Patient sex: F
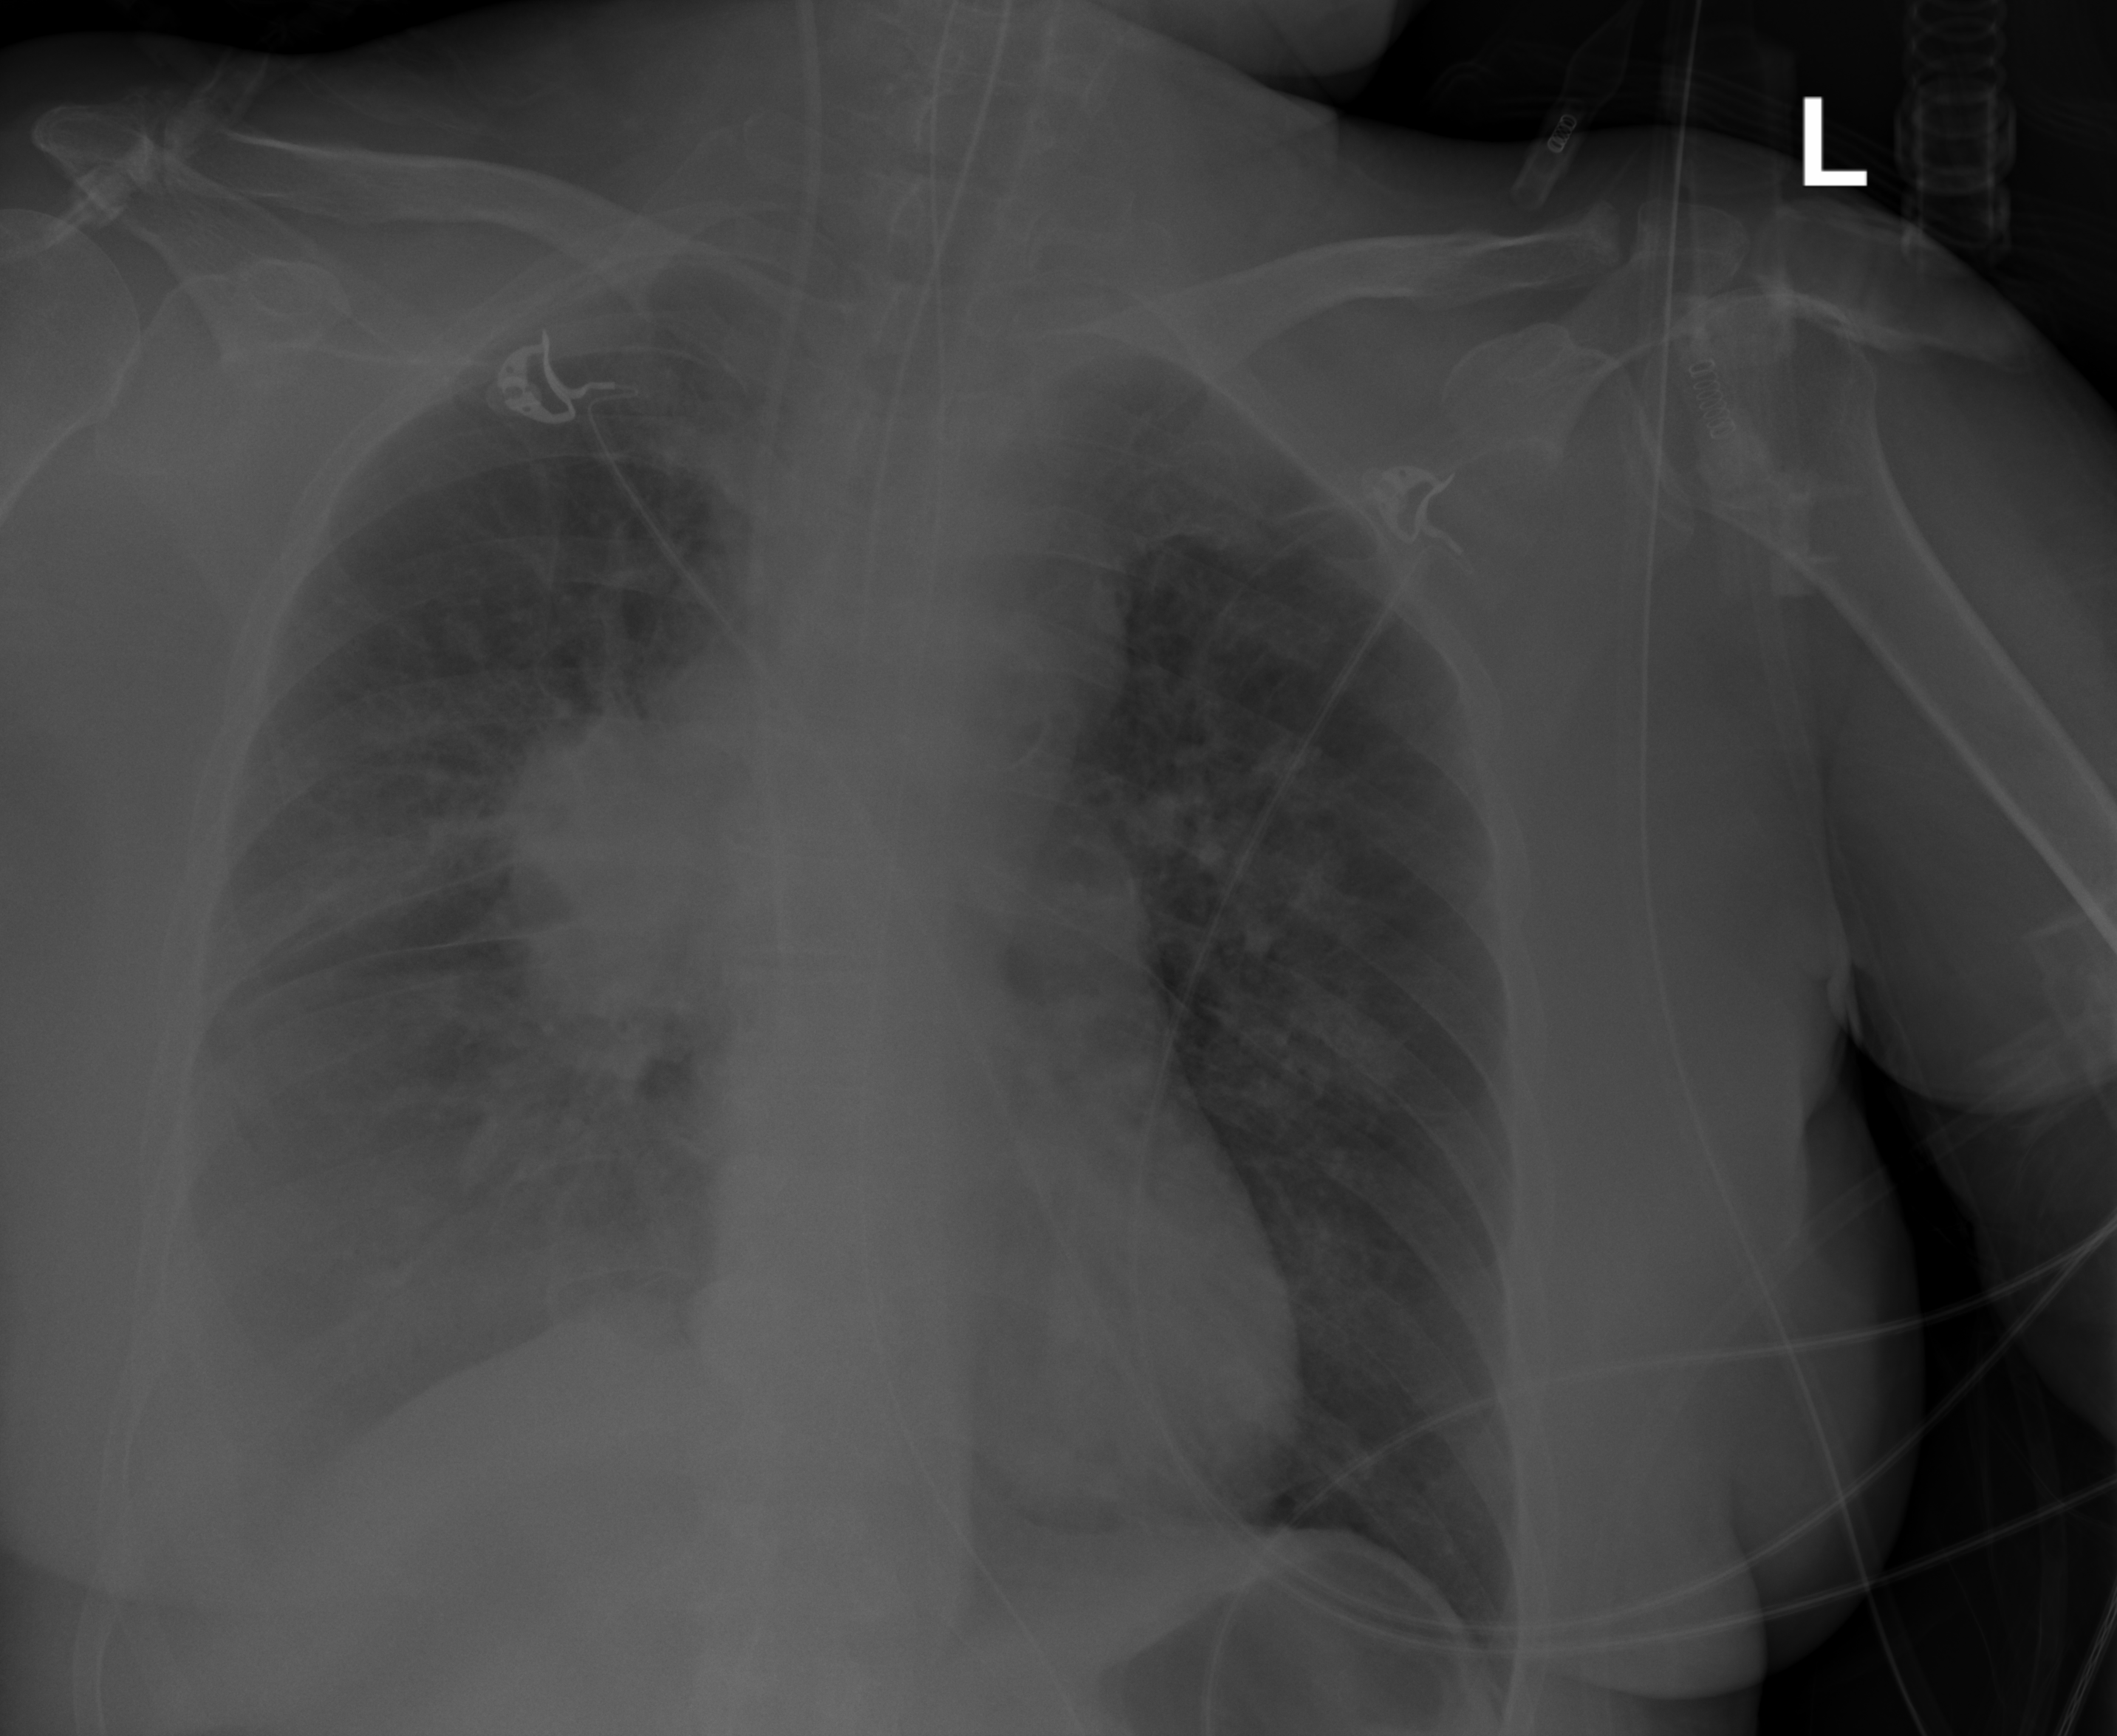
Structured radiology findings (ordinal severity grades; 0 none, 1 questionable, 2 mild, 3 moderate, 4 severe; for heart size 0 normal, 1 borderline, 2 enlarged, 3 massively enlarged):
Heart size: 0
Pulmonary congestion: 2
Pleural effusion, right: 4
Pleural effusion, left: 0
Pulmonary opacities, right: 2
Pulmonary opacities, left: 3
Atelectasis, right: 3
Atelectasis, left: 2